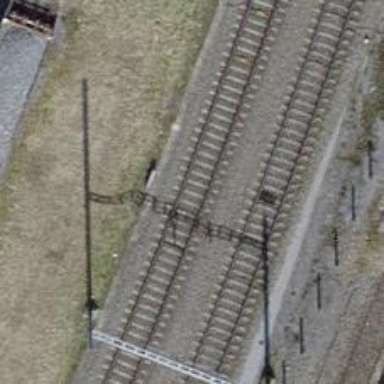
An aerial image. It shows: Single-track electrified railway with contact line.